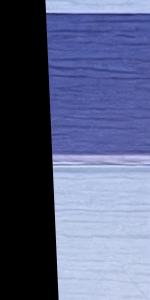
Label: Empty